Aerial crown-view tile of a tropical tree (Barro Colorado Island, Panama), acquired 20240716:
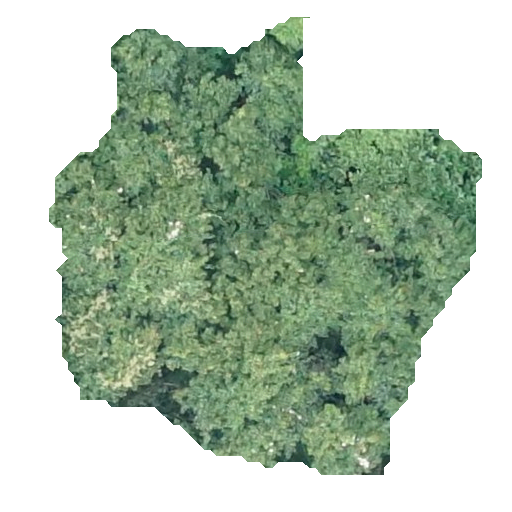
Species: Apeiba membranacea
GBIF accepted scientific name: Apeiba membranacea
Crown area: 209.161 m²